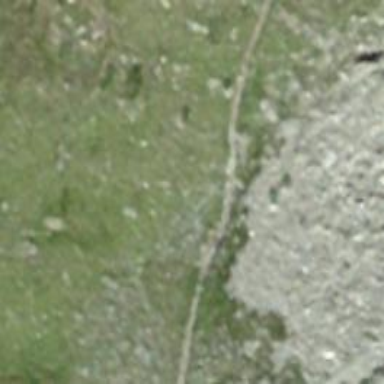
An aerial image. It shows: Rocky path.